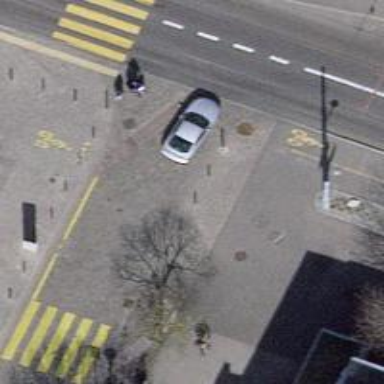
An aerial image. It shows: Crossing road.